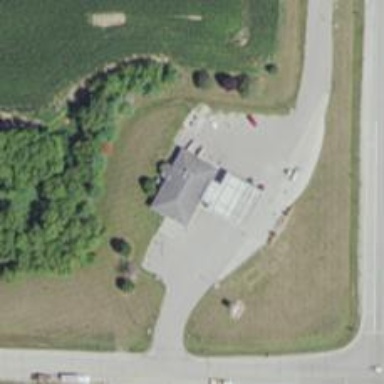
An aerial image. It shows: Convenience shop.